The image is the raw time-domain waveform of a rolling-element bearing's vibration signal. Classify the bearing condition as one of: normal, inner_race, outer_race, ball.
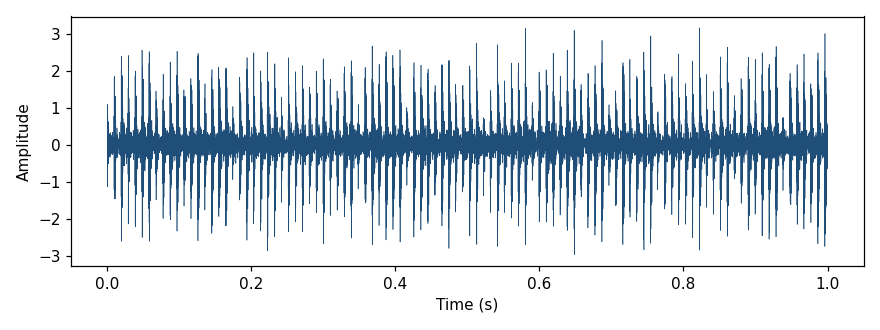
Answer: outer_race